Question: I'm trying to stop taskmanager opening in C#. I have not been successful in disabling ctrl+alt+delete so I was looking into stopping taskmanager starting up itself.
Edit : I actually can disable taskmanager completely however because it's doing it in the registry I'm assuming I'm going to have to do it once the program is installed as I don't want to have to start the program as admin everytime the computer starts, unless that is possible without the user having to authenticate?
I've been suggested to use zwCreateProcess but theres not much out there about it in regards how to diasble taskmanager starting. Has anyone here had experience with this sort of thing and would know how to use zwCreateProcess to programatically stop taskmanager starting?

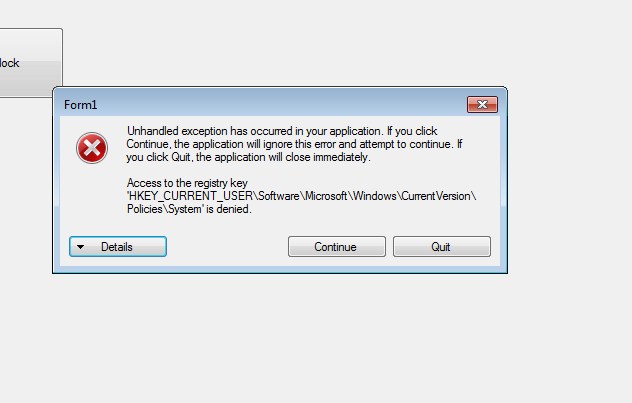
Answer: As a work around I did not use global keyboard hooks as it is near enough impossible to prevent ctrl+alt+delete and for good reasons too. Instead for the particular user I wanted not to be able to start task manager I disabled task manager via the registry during installation.
I hope this offers a suitable solution to anyone who was trying to do the same.